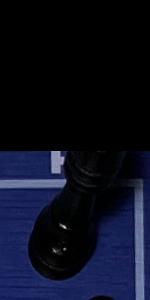
Label: Rook_Black